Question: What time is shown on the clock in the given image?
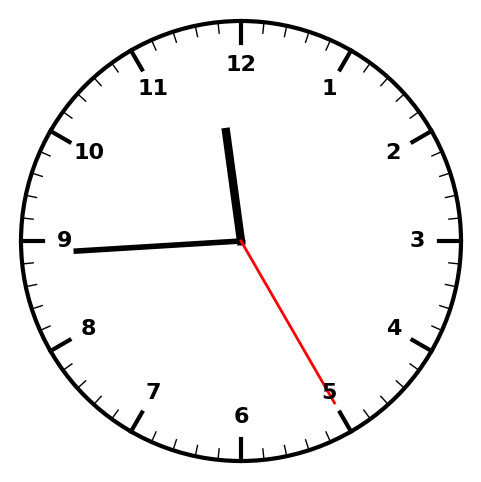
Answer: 11:44:25